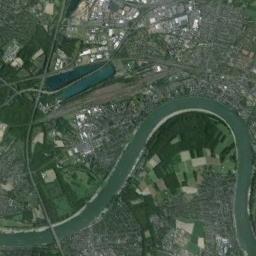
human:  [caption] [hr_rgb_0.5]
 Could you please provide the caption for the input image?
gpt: A curved, Light green river with a few shapes, With lakes next to it, Green and tan mixed fields and bustling cities on both sides of the shore .

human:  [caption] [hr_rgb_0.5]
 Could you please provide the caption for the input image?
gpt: Many trees are around the river .

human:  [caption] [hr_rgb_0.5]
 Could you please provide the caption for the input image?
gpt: The dark green river with a winding bank is flanked by some fields and residential areas and an overpass is over the river .

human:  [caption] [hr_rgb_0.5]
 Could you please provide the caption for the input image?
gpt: The river goes through farmland and houses .

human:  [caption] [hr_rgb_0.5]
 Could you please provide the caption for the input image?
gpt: There are many green farmlands and buildings near the river .